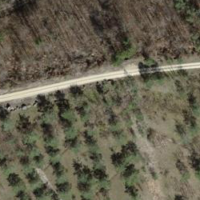
EUNIS habitat code: 56
Species observed at this site:
Cornus sanguinea